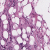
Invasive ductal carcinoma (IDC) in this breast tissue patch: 1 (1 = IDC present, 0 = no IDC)